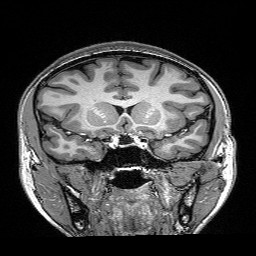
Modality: T1w
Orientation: sagittal